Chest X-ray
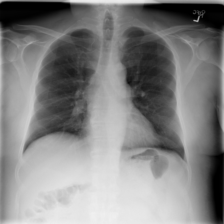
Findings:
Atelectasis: negative
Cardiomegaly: negative
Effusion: negative
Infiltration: negative
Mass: negative
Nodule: negative
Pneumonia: negative
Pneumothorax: negative
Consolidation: negative
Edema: negative
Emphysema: negative
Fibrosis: negative
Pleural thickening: negative
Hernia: negative